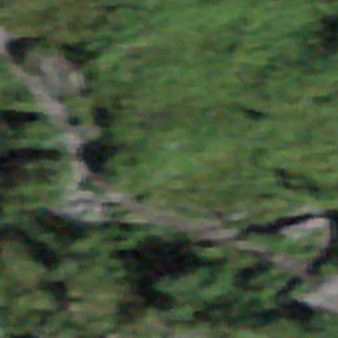
Label: bouldering_area